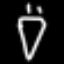
Label: diamond